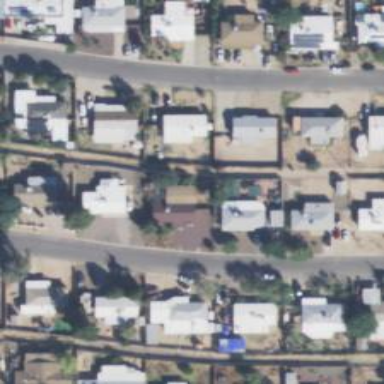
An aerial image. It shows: Alley classified as service road.